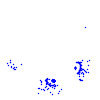
Particle: pion